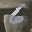
Label: 6